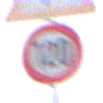
Verkehrszeichen: Geschwindigkeit120
Zusatzzeichen oben: FlugbetriebRechts
Umgebung: Outdoor, Nature
Tageszeit: Midday
Wetter: Overcast
Licht: Natural
Jahreszeit: NotSpecified
Kontrast: LowContrast